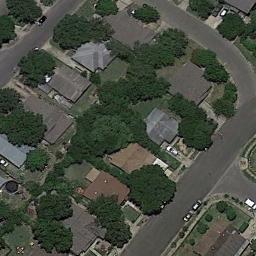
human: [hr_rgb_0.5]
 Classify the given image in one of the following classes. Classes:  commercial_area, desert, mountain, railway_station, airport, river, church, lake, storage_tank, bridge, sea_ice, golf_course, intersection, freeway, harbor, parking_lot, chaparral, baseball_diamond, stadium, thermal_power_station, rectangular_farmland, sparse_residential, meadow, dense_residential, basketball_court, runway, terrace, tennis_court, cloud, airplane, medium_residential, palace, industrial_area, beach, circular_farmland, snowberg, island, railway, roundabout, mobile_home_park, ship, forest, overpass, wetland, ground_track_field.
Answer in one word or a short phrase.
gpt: medium_residential